Interaction volume radius: 10 \u00c5
Interaction volume height: 10 \u00c5
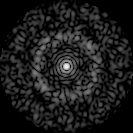
Disorder parameter: 0.8404